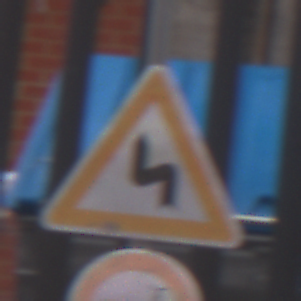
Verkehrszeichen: DoppelkurveZunaechstLinks
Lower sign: VerbotUeberholenEinspurigeFahrzeuge
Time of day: MorningAfternoon
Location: Outdoor (Urban)
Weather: Overcast
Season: NotSpecified
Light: Natural